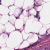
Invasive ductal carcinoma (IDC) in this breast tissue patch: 0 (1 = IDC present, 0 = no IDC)